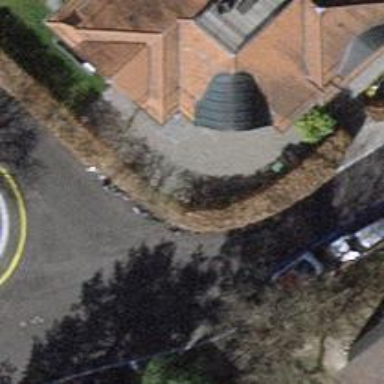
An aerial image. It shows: Hedge acting as barrier.